Question: I am trying to export a pcolor figure with a colorbar.
The cmap of the colorbar has a transparent color.
The exported figure has transparent colors in the axes but not in the colorbar. How can I fix this?
'''
import numpy as np
import matplotlib.pyplot as plt
from matplotlib.colors import LinearSegmentedColormap
x = np.random.random((10, 10))
colors = [(0,0,0,0), (0,0,0,1)]
cm = LinearSegmentedColormap.from_list('custom', colors, N=256, gamma=0)
plt.pcolor(x,cmap=cm)
plt.colorbar()
plt.savefig('figure.pdf',transparent=True)
'''
I put the image against a grey background to check. As can be seen, the cmap in the axes is transparent while the one in the colorbar is not.

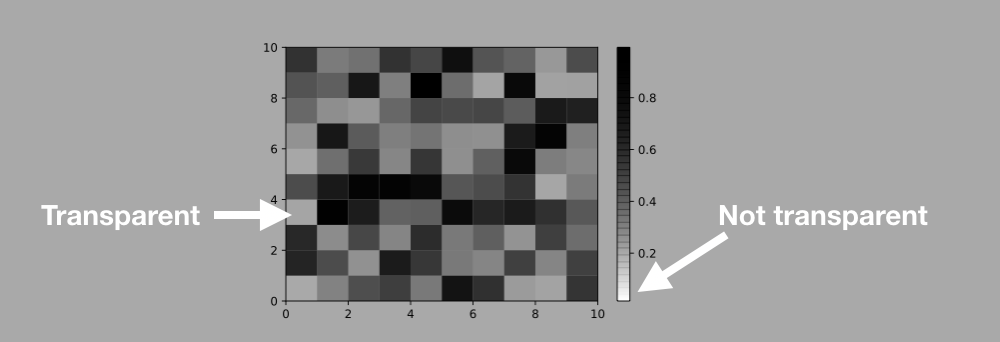
Answer: While the colorbar resides inside an axes, it has an additional background patch associated with it. This is white by default and will not be taken into account when 'transparent=True' is used inside of 'savefig'.
A solution is hence to remove the facecolor of this patch manually,
'''
cb.patch.set_facecolor("none")
'''
A complete example, which shows this without actually saving the figure
'''
import numpy as np
import matplotlib.pyplot as plt
from matplotlib.colors import LinearSegmentedColormap
x = np.random.random((10, 10))
colors = [(1,1,1,0), (0,0,0,1)]
cm = LinearSegmentedColormap.from_list('custom', colors, N=256, gamma=0)
fig, ax = plt.subplots(facecolor="grey")
im = ax.pcolor(x,cmap=cm)
cb = fig.colorbar(im, drawedges=False)
ax.set_facecolor("none")
cb.patch.set_facecolor("none")
plt.show()
'''
<URL>